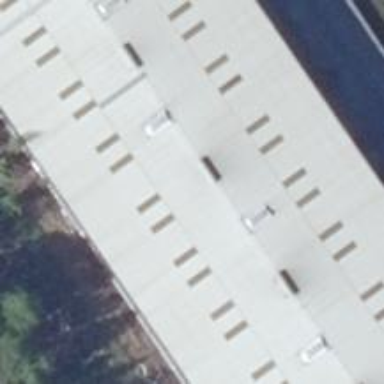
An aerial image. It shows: Hangar building.